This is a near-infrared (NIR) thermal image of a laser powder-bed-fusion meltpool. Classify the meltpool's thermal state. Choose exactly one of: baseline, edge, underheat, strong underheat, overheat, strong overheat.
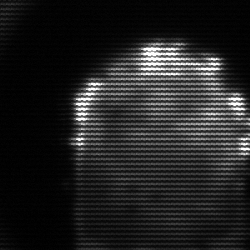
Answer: baseline